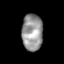
Tissue: skin
Cell type: Epithelial cells
Senescence score: 0.2197
Nuclear area (px): 748
Mean DAPI intensity: 150.492